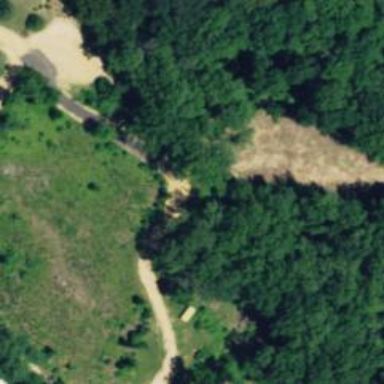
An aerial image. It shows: Driveway leading to service road.